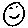
Label: smiley face